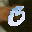
Label: 0